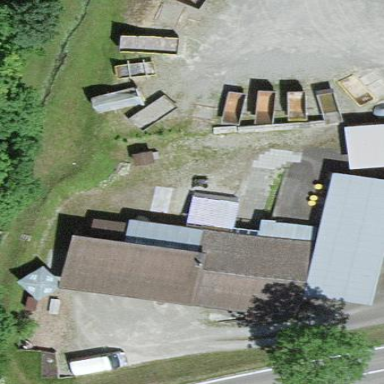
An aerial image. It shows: Commercial building.